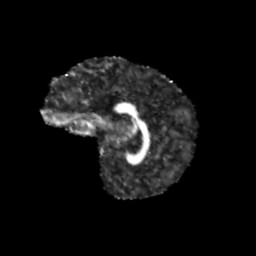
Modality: FA
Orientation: sagittal
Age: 13
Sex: female
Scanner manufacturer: siemens
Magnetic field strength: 3 T
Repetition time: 3.8 s
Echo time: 0.07 s